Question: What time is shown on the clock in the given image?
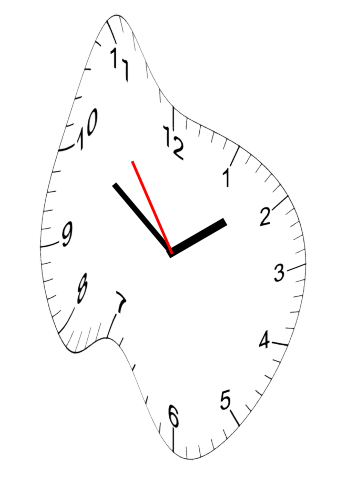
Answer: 01:50:54